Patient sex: F
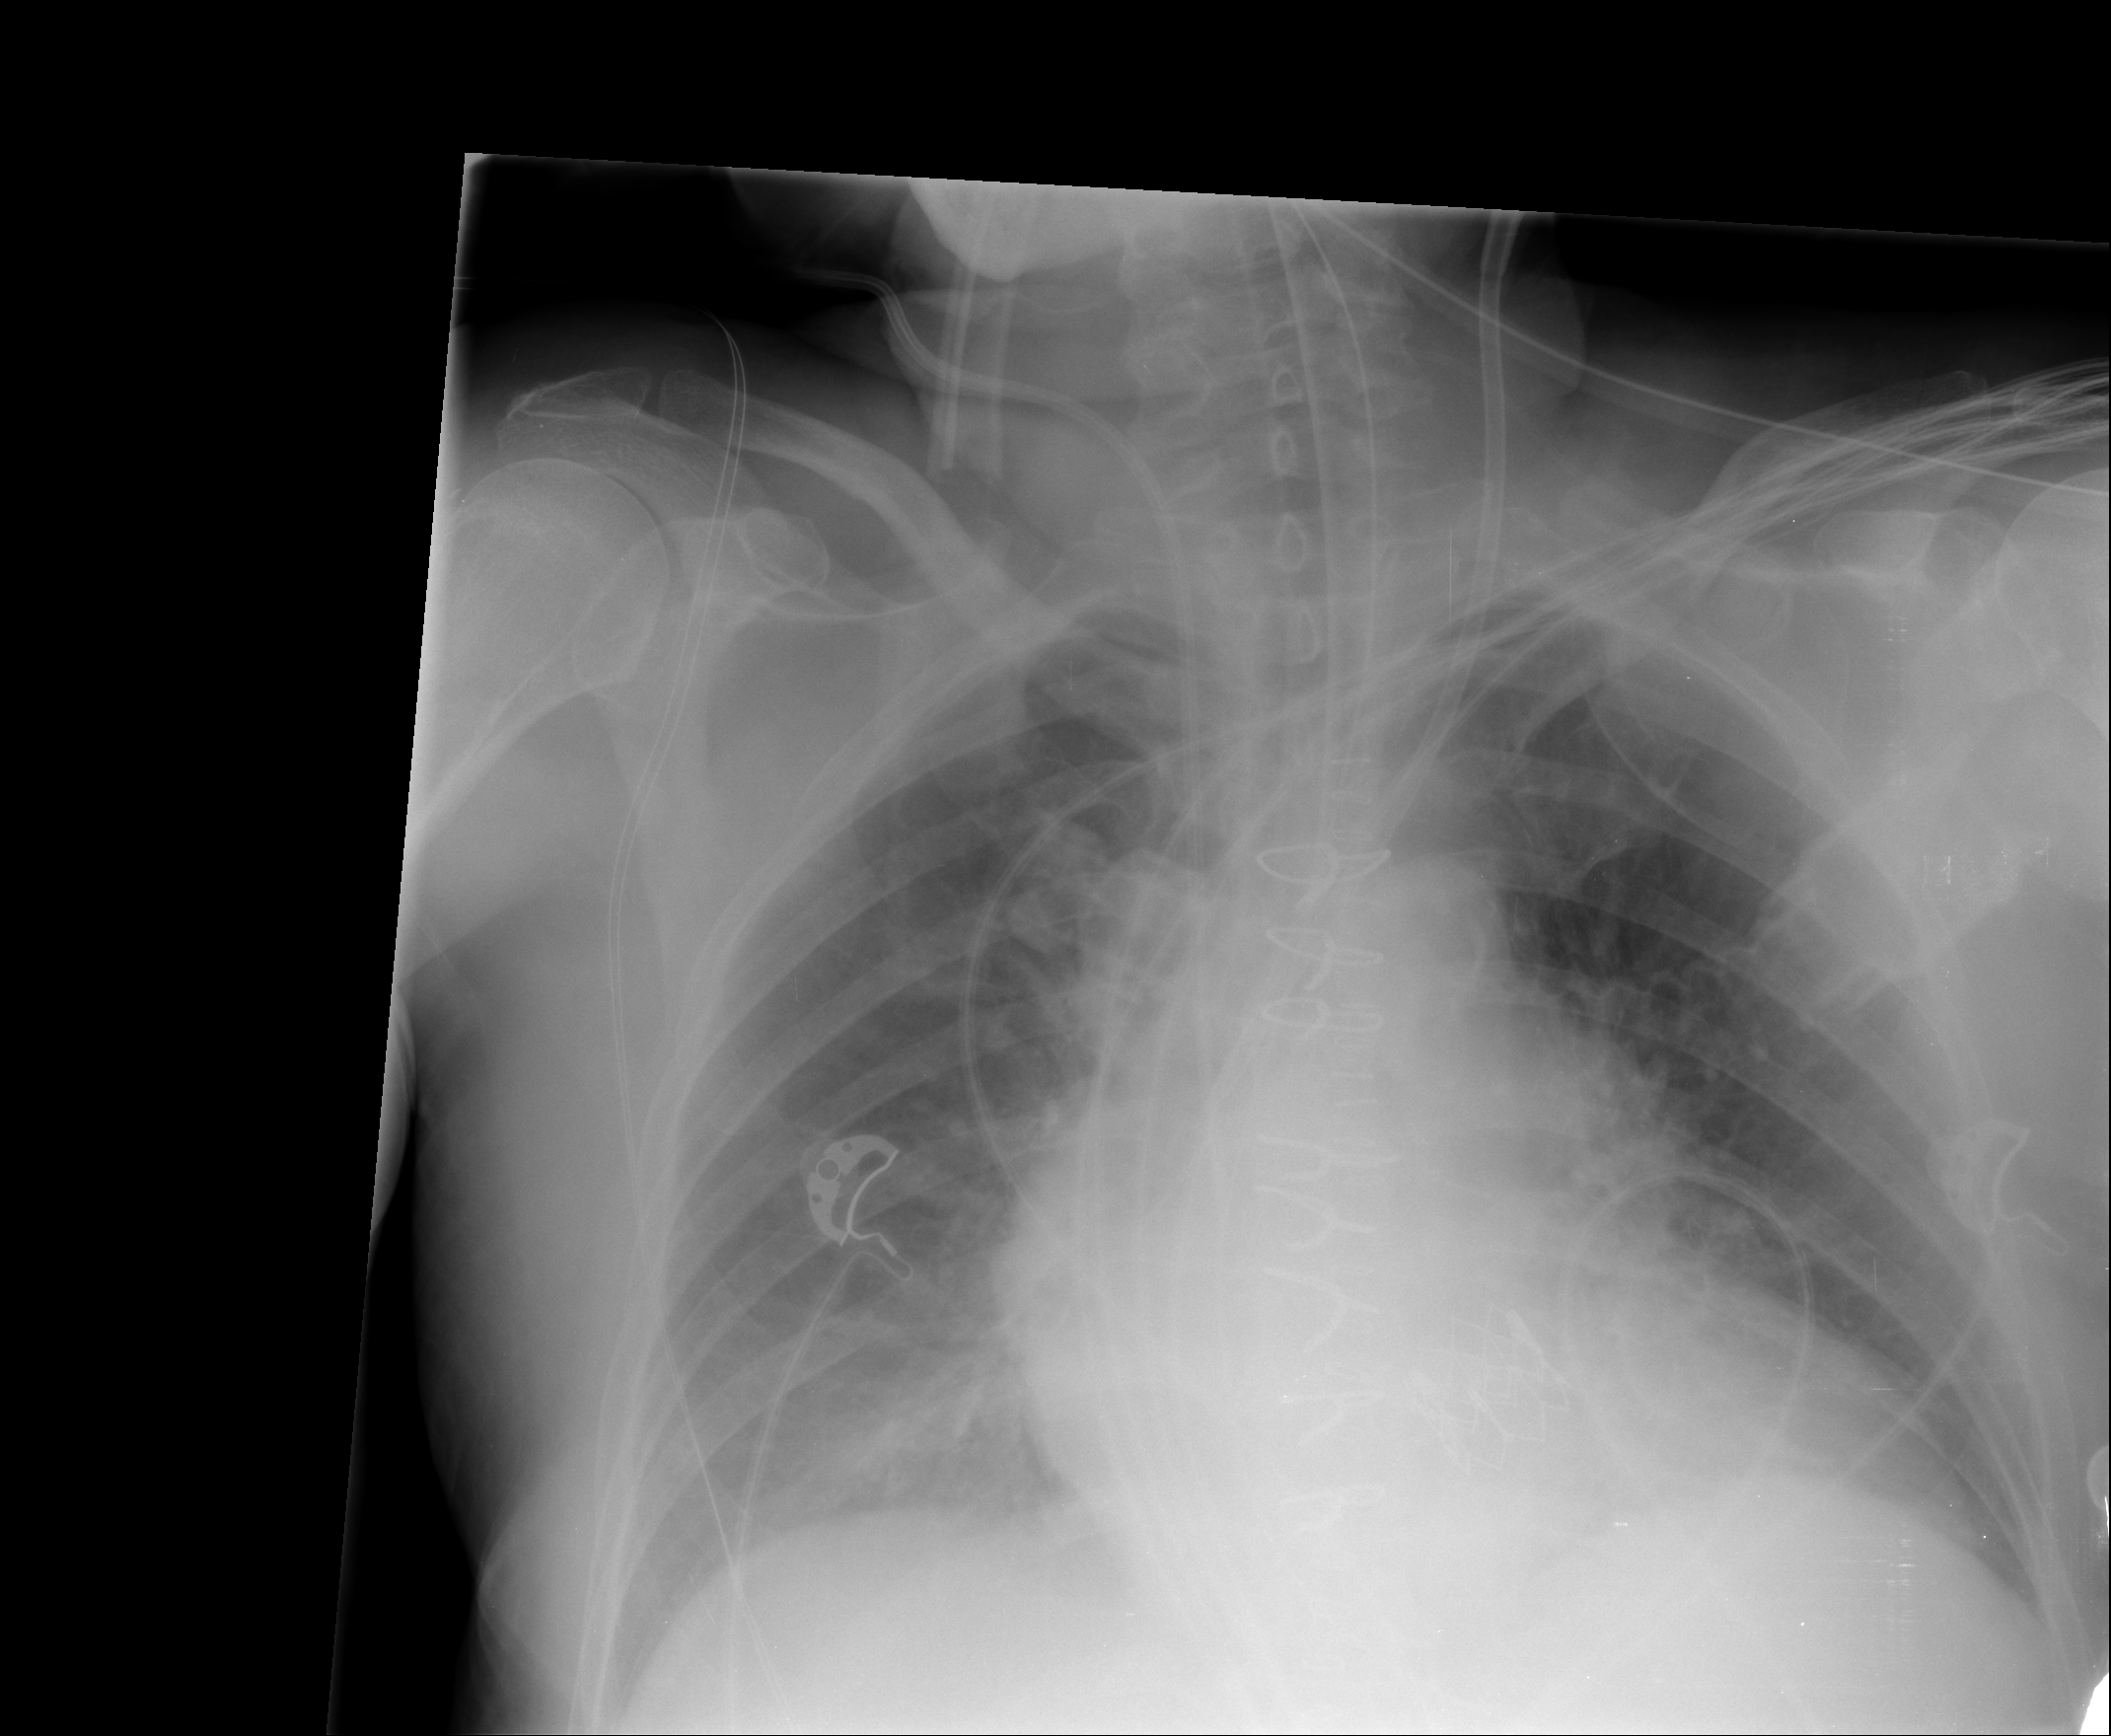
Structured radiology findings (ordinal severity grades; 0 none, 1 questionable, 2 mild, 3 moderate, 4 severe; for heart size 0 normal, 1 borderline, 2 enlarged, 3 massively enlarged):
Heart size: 2
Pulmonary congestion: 1
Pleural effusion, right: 0
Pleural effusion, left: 0
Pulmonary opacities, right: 0
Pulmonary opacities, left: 0
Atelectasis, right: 2
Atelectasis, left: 2